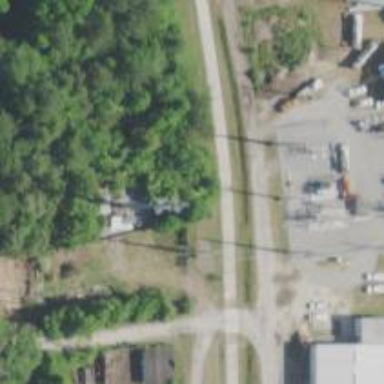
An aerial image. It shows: Power pole.